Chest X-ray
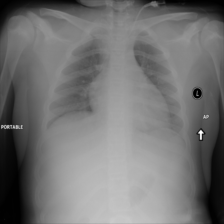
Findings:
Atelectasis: negative
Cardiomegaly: negative
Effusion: negative
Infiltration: negative
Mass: negative
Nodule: negative
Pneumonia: negative
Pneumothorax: negative
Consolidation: negative
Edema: negative
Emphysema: negative
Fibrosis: negative
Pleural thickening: negative
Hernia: negative